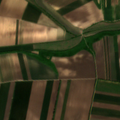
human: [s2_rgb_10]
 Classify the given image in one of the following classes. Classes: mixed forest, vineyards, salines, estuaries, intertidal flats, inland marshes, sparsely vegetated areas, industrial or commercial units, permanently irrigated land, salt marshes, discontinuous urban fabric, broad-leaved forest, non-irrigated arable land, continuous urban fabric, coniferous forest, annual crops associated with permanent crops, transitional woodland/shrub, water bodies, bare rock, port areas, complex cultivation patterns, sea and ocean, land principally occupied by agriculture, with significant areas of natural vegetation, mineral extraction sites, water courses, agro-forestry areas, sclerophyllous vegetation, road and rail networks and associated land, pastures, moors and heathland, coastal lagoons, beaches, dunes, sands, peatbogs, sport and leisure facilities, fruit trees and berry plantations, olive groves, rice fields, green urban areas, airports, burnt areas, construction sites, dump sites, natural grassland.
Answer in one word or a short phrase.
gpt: non-irrigated arable land, vineyards, land principally occupied by agriculture, with significant areas of natural vegetation